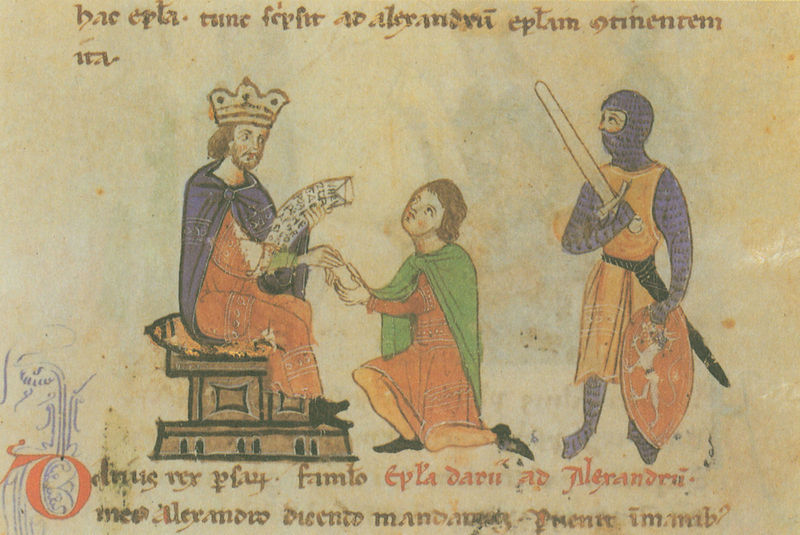
Titel: Alexanderroman
Institution: Leipzig, Stadtbibliothek
Schlagwörter: krone, schrift, schild, schwert, text, ritter, rüstung, kniend, latein, kalligrafie, bittstellung